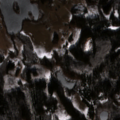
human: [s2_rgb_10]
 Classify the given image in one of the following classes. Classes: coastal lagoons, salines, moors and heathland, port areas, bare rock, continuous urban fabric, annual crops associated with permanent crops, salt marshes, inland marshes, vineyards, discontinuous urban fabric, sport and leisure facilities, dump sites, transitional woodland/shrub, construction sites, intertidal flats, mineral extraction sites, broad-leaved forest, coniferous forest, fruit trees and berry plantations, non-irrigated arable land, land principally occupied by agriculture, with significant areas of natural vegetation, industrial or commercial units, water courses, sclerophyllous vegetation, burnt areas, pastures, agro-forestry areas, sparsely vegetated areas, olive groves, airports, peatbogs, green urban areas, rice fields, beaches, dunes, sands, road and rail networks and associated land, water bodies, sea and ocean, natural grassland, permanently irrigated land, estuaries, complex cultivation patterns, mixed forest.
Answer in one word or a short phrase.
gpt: pastures, complex cultivation patterns, land principally occupied by agriculture, with significant areas of natural vegetation, broad-leaved forest, mixed forest, water bodies